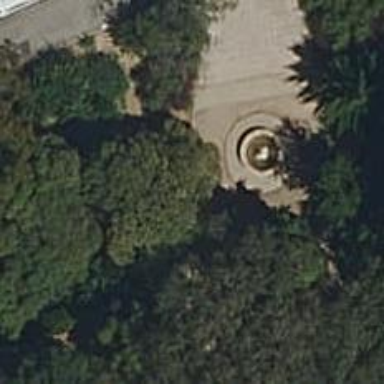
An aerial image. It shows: Beautiful fountain.